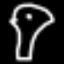
Label: mushroom